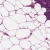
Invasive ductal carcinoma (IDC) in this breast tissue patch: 1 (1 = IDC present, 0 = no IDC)